Question: Count the number of objects in the diagram.
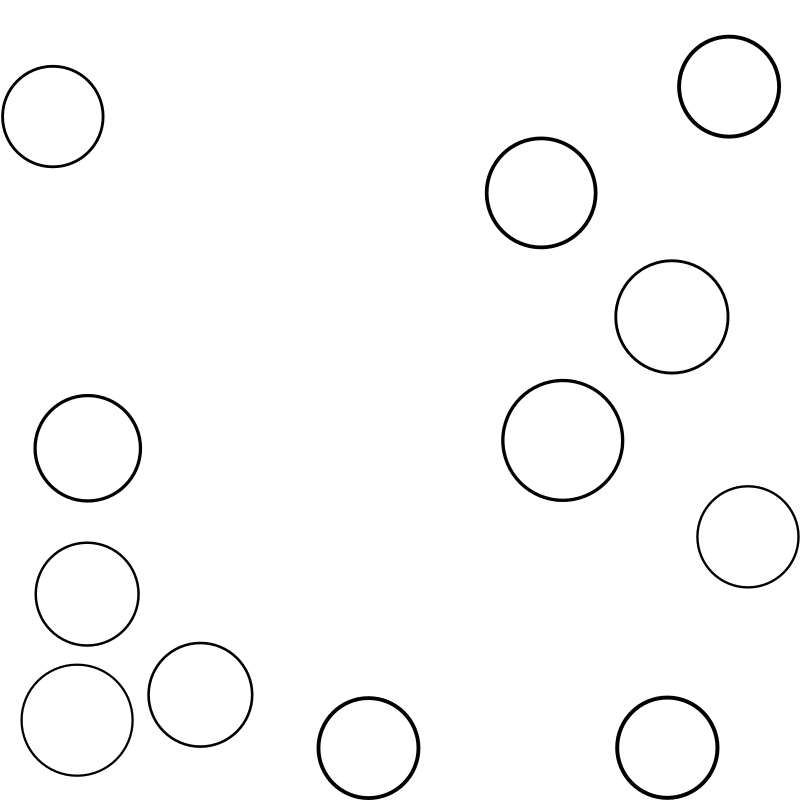
Answer: 12